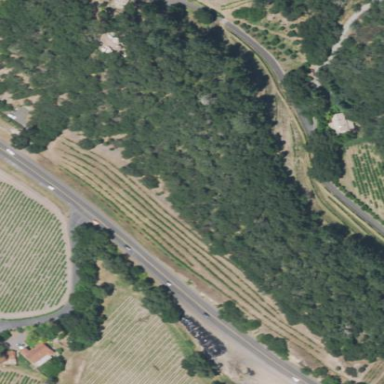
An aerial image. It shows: Vineyard with wine grapes as the main crop.